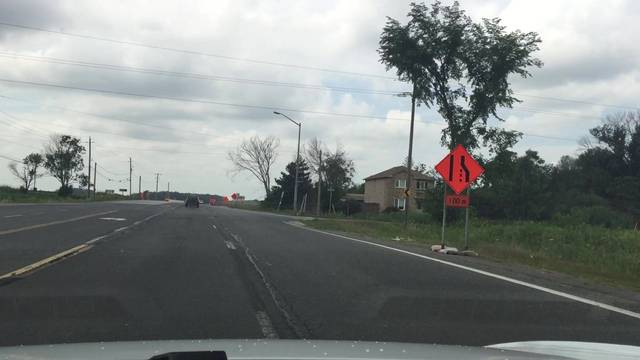
Region: Canada
Coordinates: 43.914, -78.757